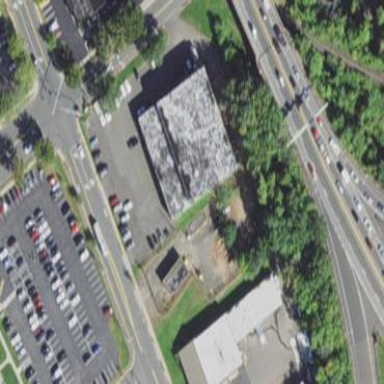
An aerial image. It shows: Building that houses car repair shop.